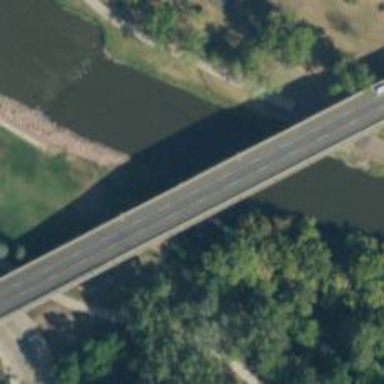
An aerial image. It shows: Viaduct bridge on primary highway.